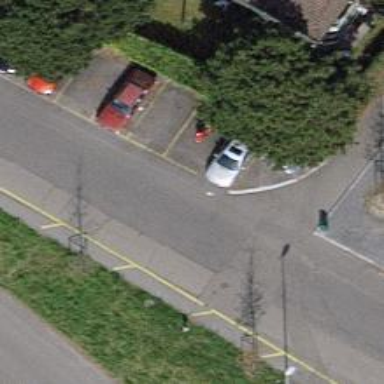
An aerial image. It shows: Recycling container in the area designated for recycling.